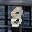
Label: 8